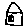
Label: house